Question: I have to make a program that will allow the user to save people's personal information like their last names, first names, genders, heights and so on... I am not allowed to use dictionaries so no use in recommending it.
I don't know how to add the suffix "cm" when I print the person's height. Here is my code that request height input:
starting line 68
'''
taille = input("Entrez la taille de la personne en cm (0 a 250) :
").strip()
isTailleValid = validation_taille(taille)
while not isTailleValid:
taille = input("Taille invalide, entrez bien une valeur entre 0 et 250 :
").strip()
isTailleValid = validation_taille(taille)
taille = float(taille)
personInf[Personne_taille] = taille
'''
This is where the program request information about the height (french: taille) after that it adds that input to a list called Liste_info under the Personne_taille index by doing:
'''
Liste_info.append(personInf)
'''
now when I call the function to print out the result it shows up like this:

Is there any way to add " cm" at the end of 175?
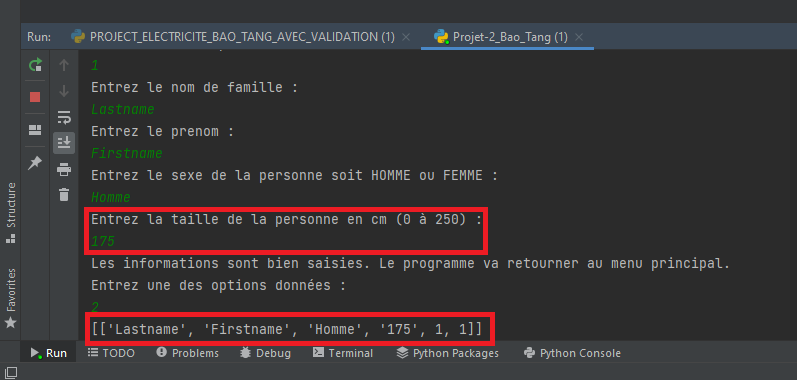
Answer: '''
while not isTailleValid:
taille = input("Taille invalide, entrez bien une valeur entre 0 et 250 :
").strip()
isTailleValid = validation_taille(taille)
personInf[Personne_taille] = taille + "cm"
'''